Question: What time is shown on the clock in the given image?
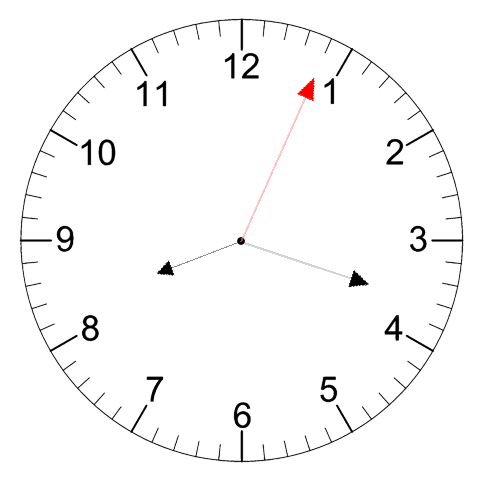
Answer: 08:18:04